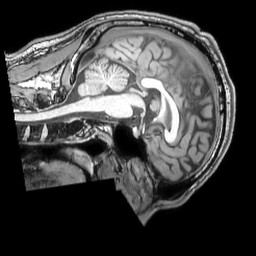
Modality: T1w
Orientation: sagittal
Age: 39
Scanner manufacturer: philips
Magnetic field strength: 3 T
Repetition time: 0.007 s
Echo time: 0.003501 s